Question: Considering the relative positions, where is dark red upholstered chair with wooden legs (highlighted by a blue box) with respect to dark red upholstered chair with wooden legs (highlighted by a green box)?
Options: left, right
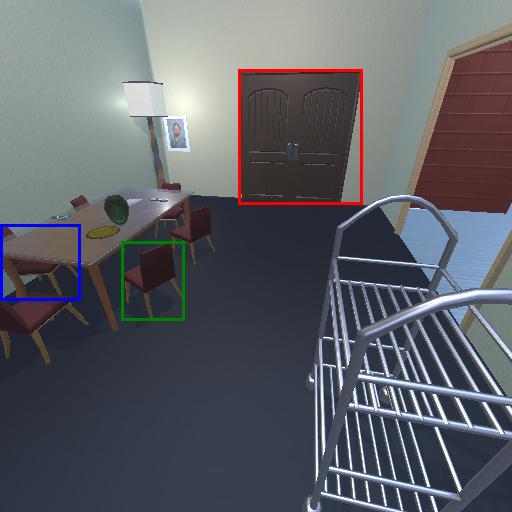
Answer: left